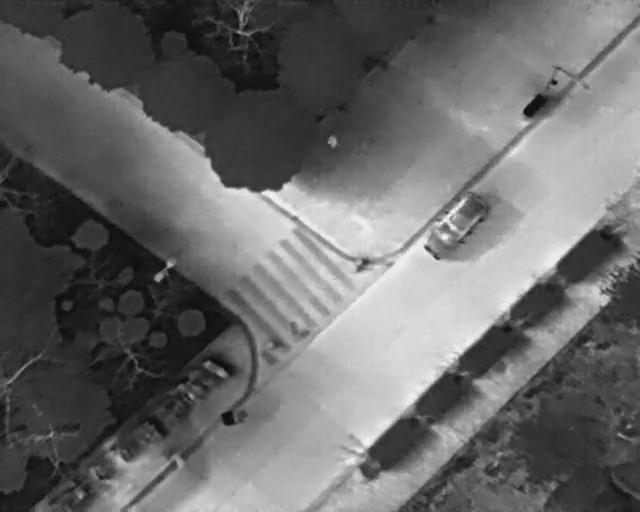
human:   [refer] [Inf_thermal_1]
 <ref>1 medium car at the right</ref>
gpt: <box>[[65, 40, 77, 47, 46]]</box>